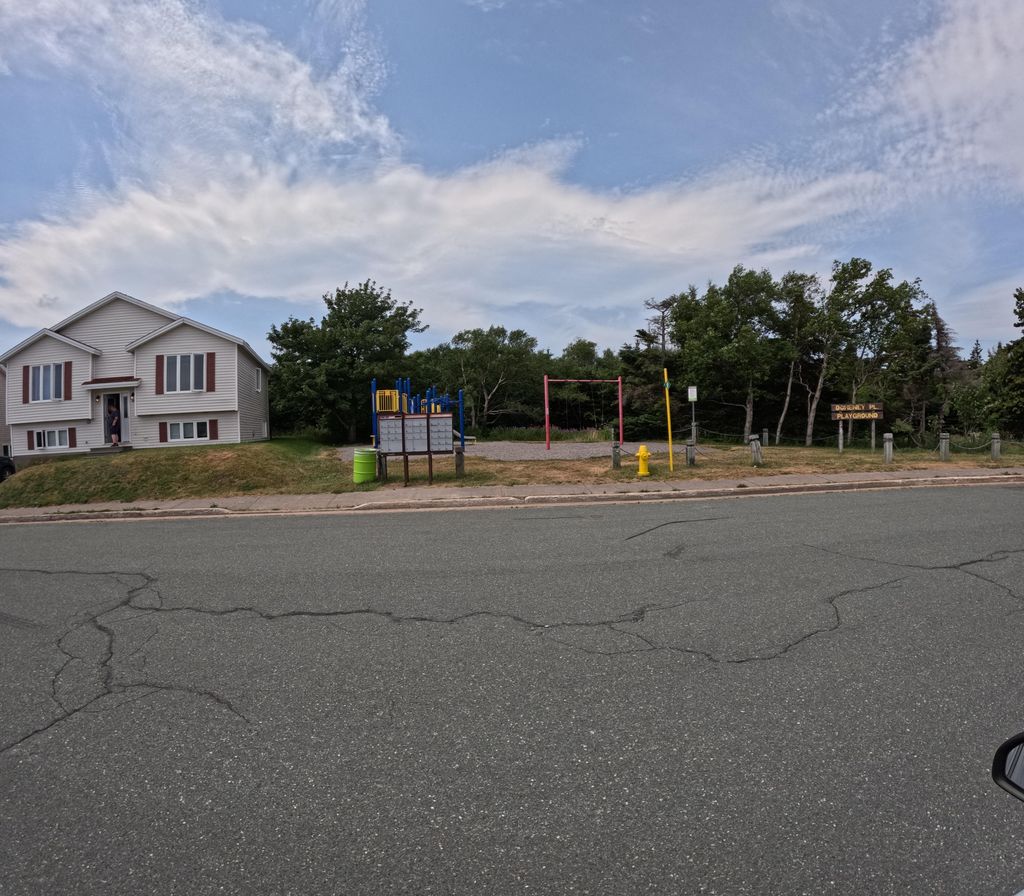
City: st_johns